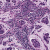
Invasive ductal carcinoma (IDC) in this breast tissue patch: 0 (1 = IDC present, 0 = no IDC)